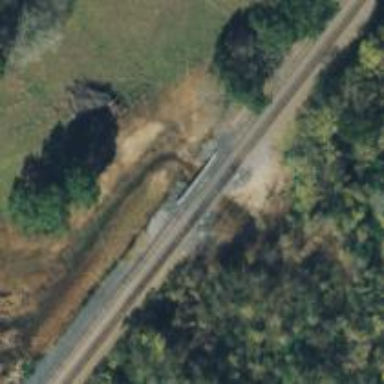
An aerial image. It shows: Railway bridge over siding rail track.